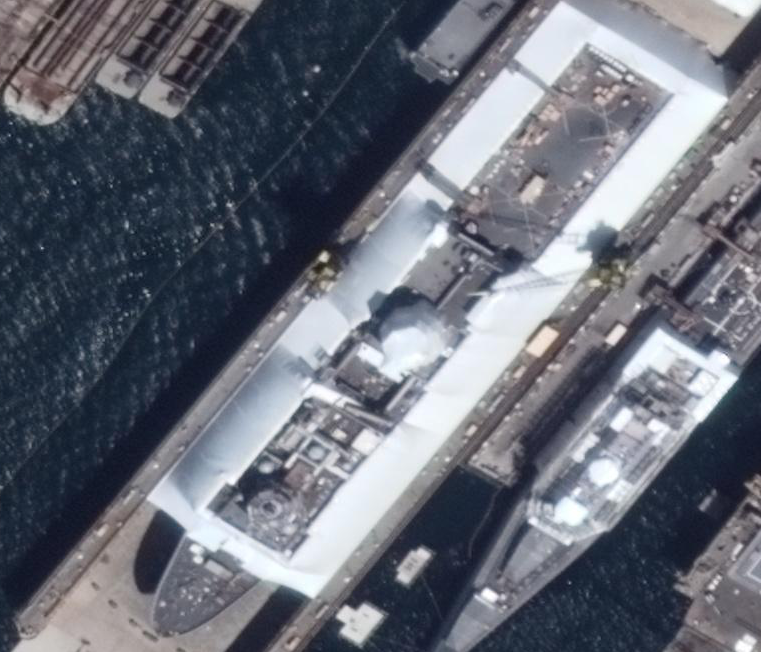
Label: combat